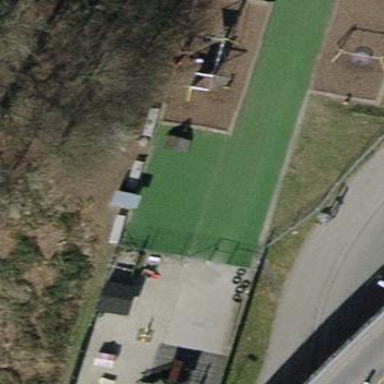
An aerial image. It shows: Playground area for leisure activities on the land.